Field crop: maize
Growth stage: 2
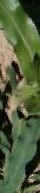
Species: maize